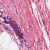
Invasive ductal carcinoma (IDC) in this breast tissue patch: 0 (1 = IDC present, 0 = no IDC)